Question: I want my 'blockquotes' aligned, not overlapping. The issue can be seen here: <URL>
Example Image of requirement.

Here is my CSS:
'''
blockquote {
display: block;
width:200px;
margin-left:20px;
margin-right:10px;
border:1px solid #bbb4b4;
padding: 5px 5px 5px 5px;
border-radius:0px;
color:#aaaaaa;
background-color: #fafaf7;
width:180px;
margin-left:0px;
cursor:url(http://img69.imageshack.us/img69/7673/cursorw.png);
}
'''
Thank you to anyone who looks at the question!
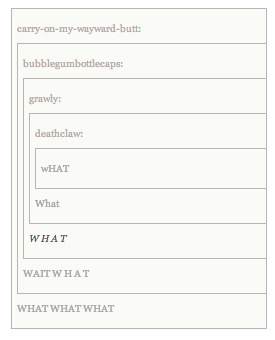
Answer: Avoid 'width' and set a negative 'margin-right'. Keep the 'padding' and don't use 'overflow:hidden', otherwise the content will get cut or too close to the border.
'''
blockquote {
/* width: 200px; no width!*/
margin-right: -6px; /*this is the code*/
}
'''